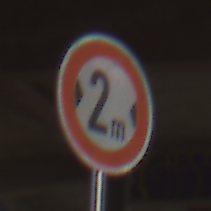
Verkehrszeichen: TatsaechlicheBreite2
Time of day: Midday
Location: Roofed (Special)
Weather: Overcast
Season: NotSpecified
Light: Natural